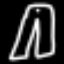
Label: pants